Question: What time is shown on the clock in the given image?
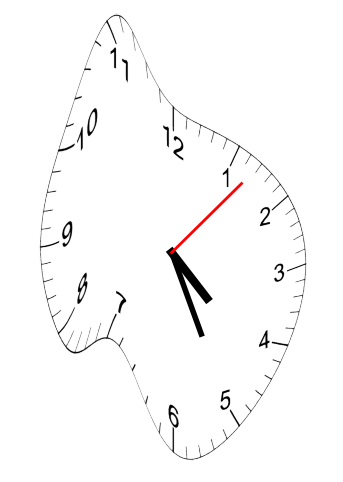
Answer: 04:25:07